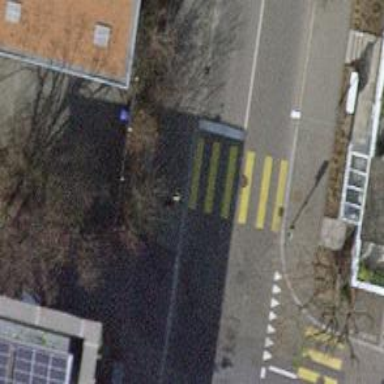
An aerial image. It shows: Crossing with traffic signals.